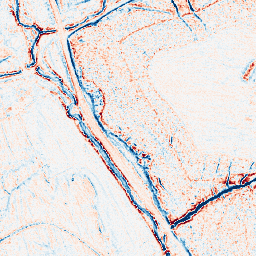
Category: edge_preserving
Decomposition family: anisotropic_diffusion
Decomposition parameters: iterations: 20
kappa: 30
gamma: 0.05
Upsampling method: nearest
Upsampling parameters: scale: 2
Upsampling scale: 2